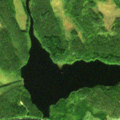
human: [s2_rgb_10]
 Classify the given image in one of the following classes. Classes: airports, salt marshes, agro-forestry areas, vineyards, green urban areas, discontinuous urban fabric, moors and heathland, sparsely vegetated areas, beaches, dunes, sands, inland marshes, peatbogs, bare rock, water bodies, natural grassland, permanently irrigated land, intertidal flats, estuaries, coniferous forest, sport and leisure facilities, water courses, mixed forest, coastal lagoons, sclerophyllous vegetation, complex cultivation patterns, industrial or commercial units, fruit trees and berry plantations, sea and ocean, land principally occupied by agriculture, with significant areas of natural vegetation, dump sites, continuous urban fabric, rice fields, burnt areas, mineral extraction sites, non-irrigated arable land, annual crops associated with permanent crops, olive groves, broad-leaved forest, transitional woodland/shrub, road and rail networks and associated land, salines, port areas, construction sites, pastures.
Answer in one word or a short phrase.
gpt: coniferous forest, transitional woodland/shrub, water bodies